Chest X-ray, PA view. Patient: 48 years old, sex F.
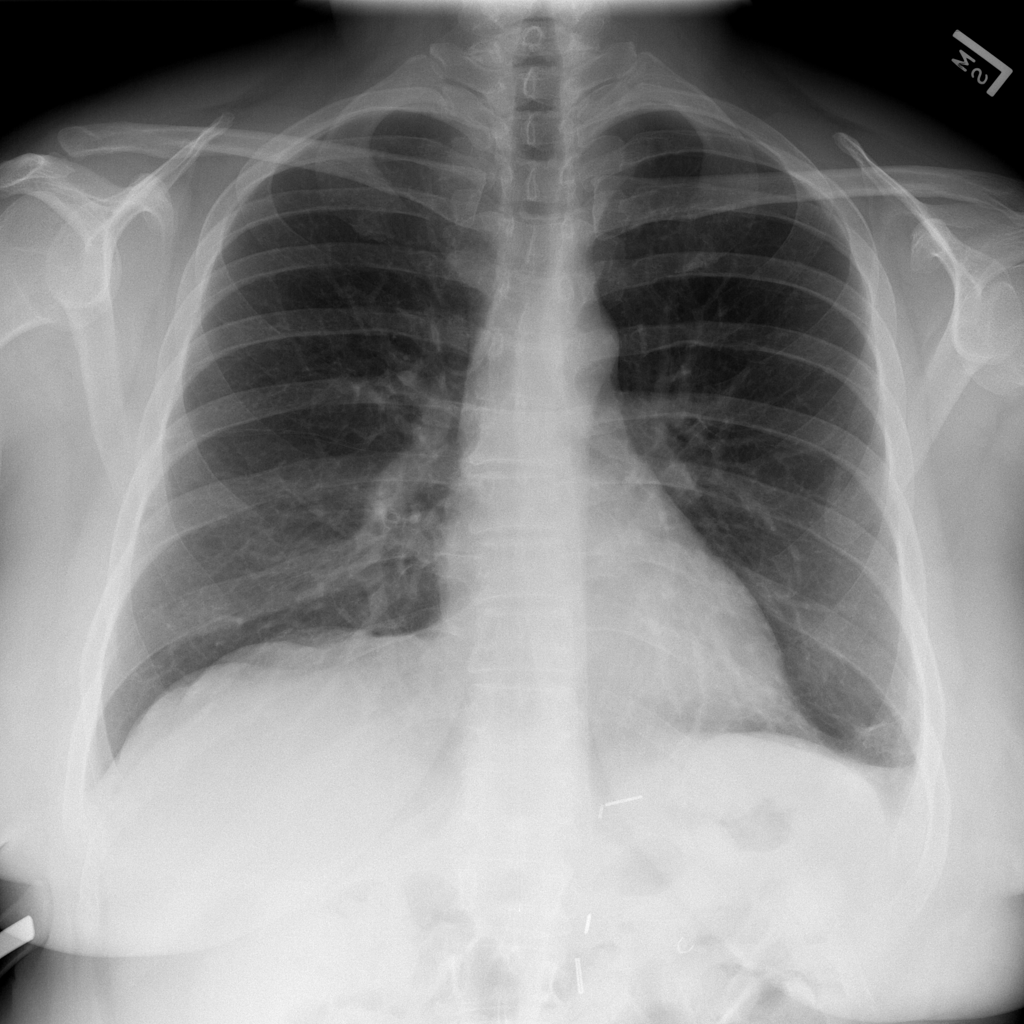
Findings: No Finding